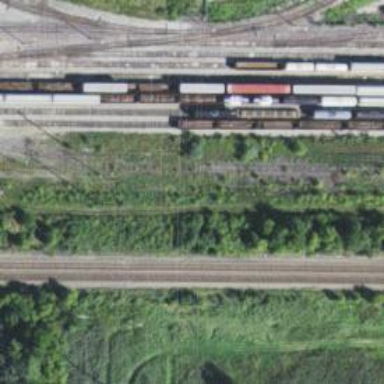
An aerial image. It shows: Abandoned railway yard.